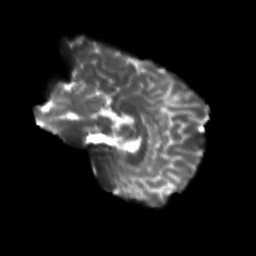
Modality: T2w
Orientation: sagittal
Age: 26
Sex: female
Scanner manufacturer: siemens
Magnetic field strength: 3 T
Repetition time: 3.5 s
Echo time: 0.113 s